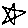
Label: star